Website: apple
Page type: customer-info-address
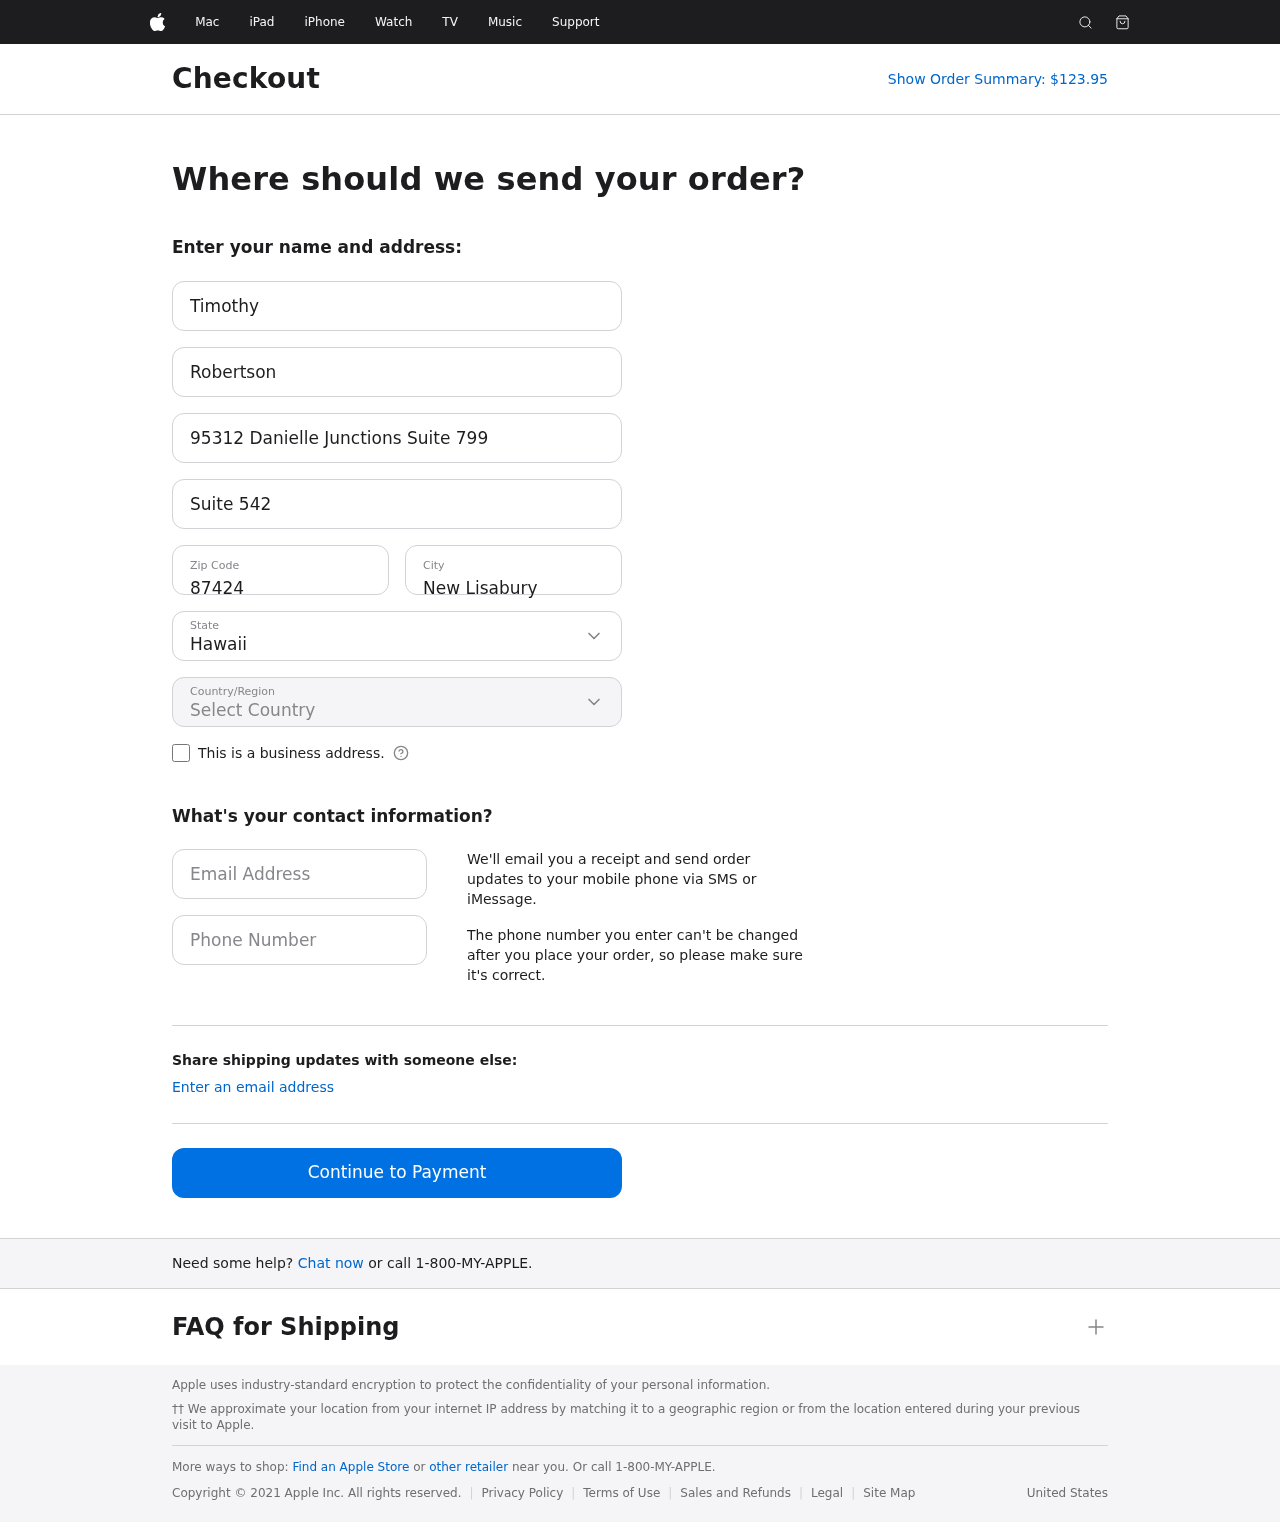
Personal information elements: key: PII_CITY
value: New Lisabury
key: PII_COUNTRY
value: United States
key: PII_EMAIL
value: trobertson@gmail.com
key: PII_FIRSTNAME
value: Timothy
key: PII_LASTNAME
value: Robertson
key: PII_PHONE
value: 3517194779
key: PII_POSTCODE
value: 87424
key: PII_STATE
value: Hawaii
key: PII_STREET
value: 95312 Danielle Junctions Suite 799
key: PII_STREET2
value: Suite 542
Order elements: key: ORDER_TOTAL
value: Show Order Summary: $123.95